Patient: sex M, age 81
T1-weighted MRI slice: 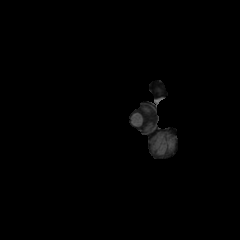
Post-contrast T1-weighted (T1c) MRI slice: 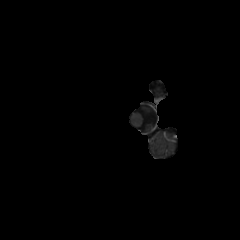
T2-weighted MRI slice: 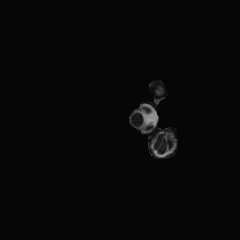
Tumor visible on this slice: no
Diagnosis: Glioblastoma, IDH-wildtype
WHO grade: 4